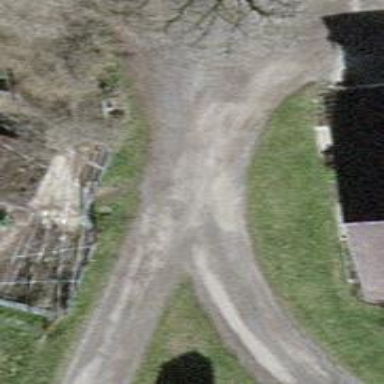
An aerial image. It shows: Gravel track with grade 2 tracktype.